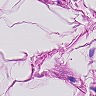
Metastatic tissue present: no